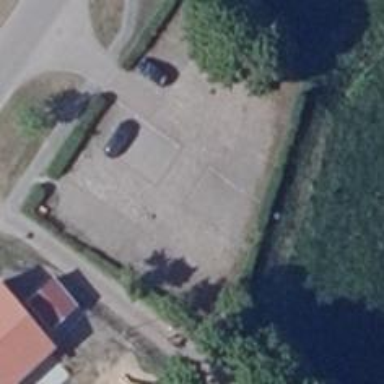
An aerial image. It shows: Parking aisle designated as service road.